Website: apple
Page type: billing-address
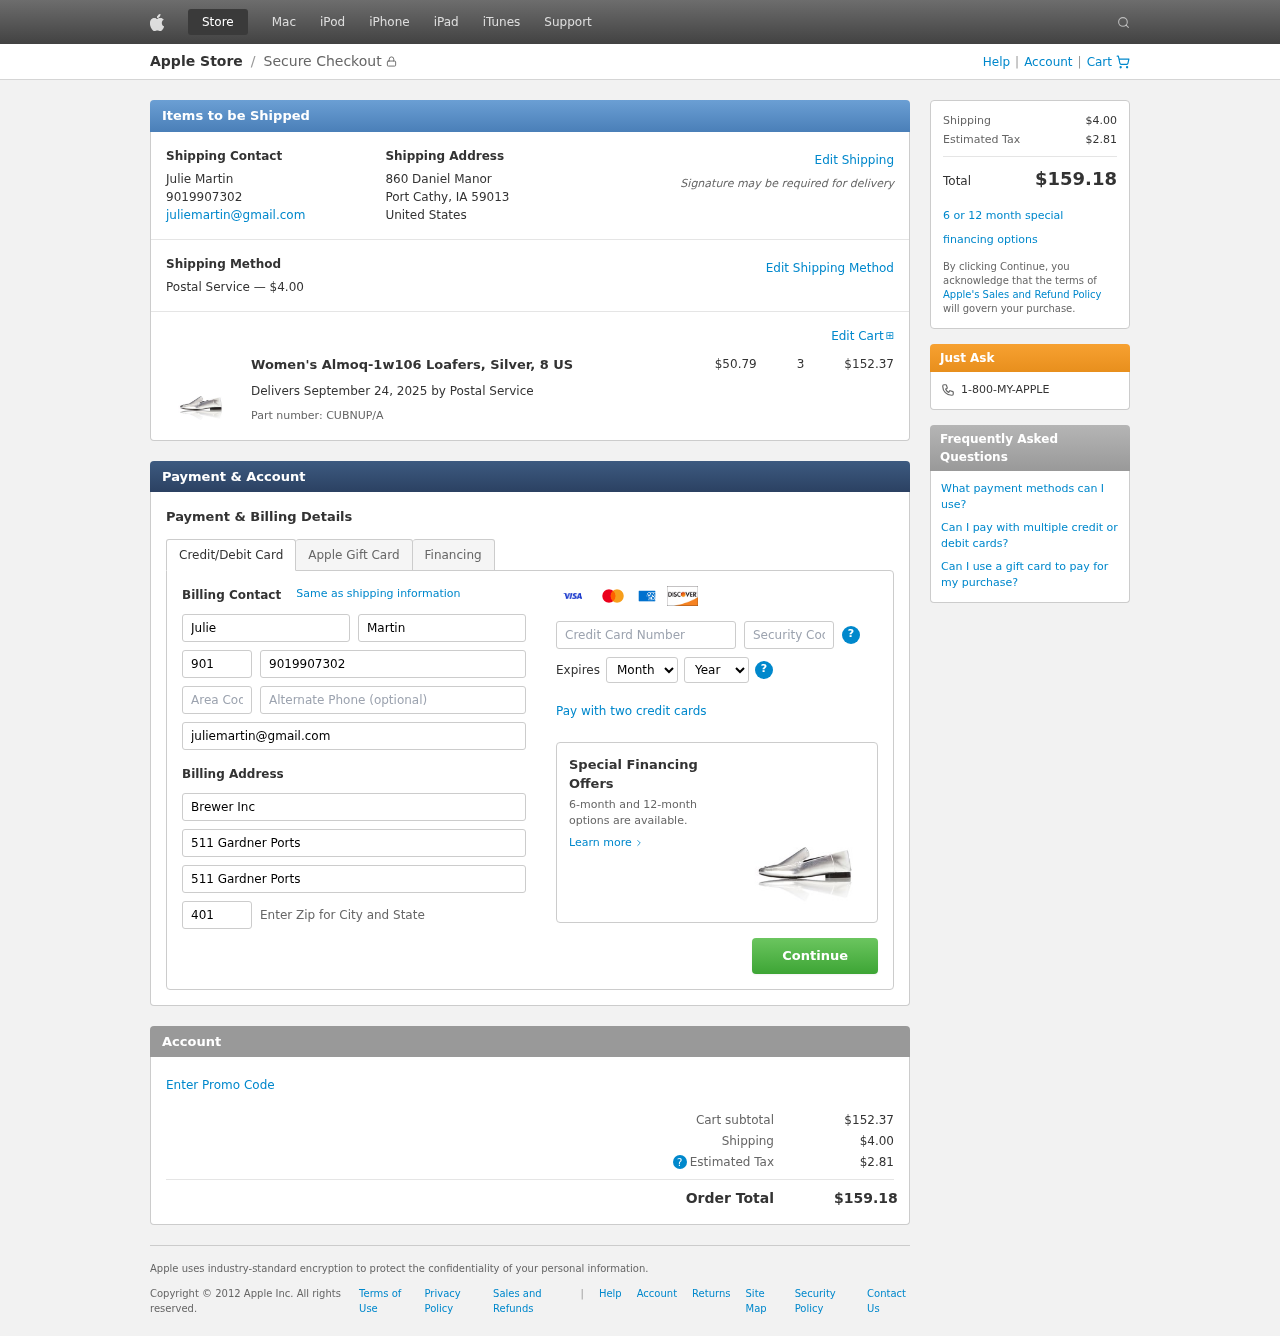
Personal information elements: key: PII_CARD_CVV
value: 330
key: PII_CARD_EXPIRY_MONTH
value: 12
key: PII_CARD_EXPIRY_YEAR
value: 28
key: PII_CARD_NUMBER
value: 2716 0992 2884 0792
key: PII_CITY_STATE_ZIP
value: Port Cathy, IA 59013
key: PII_COMPANY
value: Brewer Inc
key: PII_COUNTRY
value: United States
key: PII_EMAIL
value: juliemartin@gmail.com
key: PII_FIRSTNAME
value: Julie
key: PII_FULLNAME
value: Julie Martin
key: PII_LASTNAME
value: Martin
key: PII_PHONE
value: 9019907302
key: PII_PHONE_AREA
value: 901
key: PII_POSTCODE2
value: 40143
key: PII_STREET
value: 860 Daniel Manor
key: PII_STREET2
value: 511 Gardner Ports
Product elements: key: PRODUCT1_NAME
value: Women's Almoq-1w106 Loafers, Silver, 8 US
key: PRODUCT1_PRICE
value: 50.79
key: PRODUCT1_QUANTITY
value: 3
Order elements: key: ORDER_SHIPPING_COST
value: $4.00
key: ORDER_SUBTOTAL
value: $152.37
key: ORDER_DELIVERY_DATE
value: September 24, 2025
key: ORDER_PART_NUMBER
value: CUBNUP/A
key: ORDER_TAX
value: $2.81
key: ORDER_TOTAL
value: $159.18